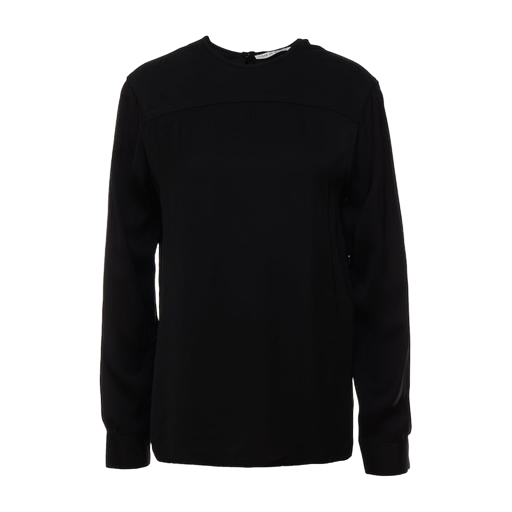
mock-neck blouse black, black longline crew neck top, black long sleeved shirt, white background